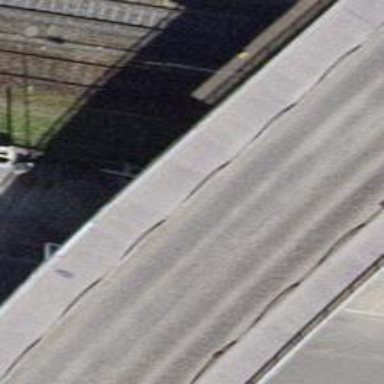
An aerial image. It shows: Residential road with asphalt surface that features bridge.